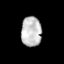
Tissue: prostate
Cell type: T cells
Senescence score: 0.3432
Nuclear area (px): 593
Mean DAPI intensity: 191.884